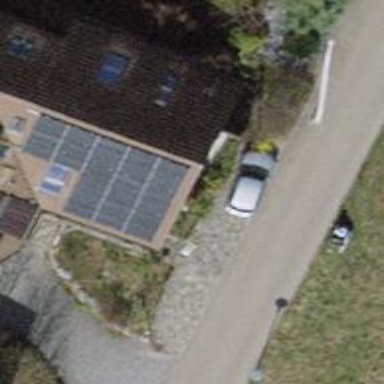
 consisting of solar photovoltaic panels."